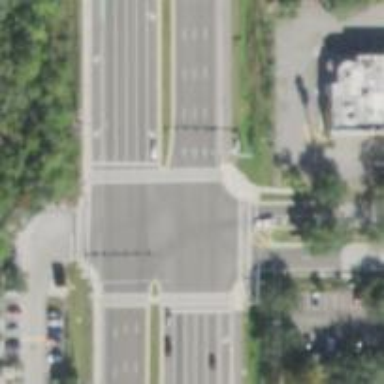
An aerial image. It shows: Marked crossing on cycleway road.